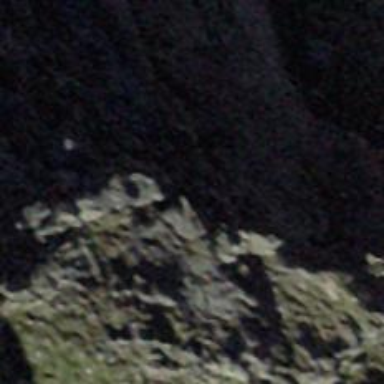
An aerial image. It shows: Natural cliff.